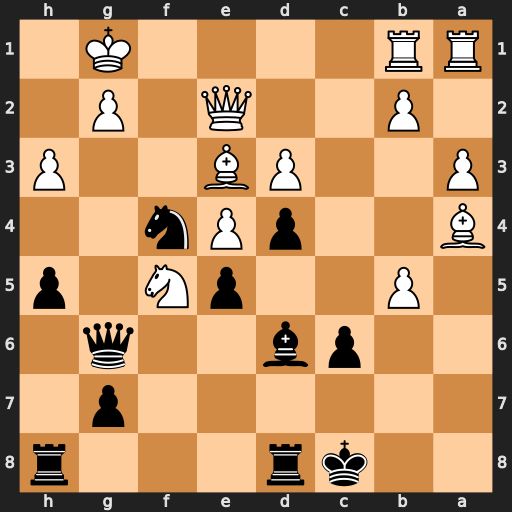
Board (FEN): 2kr3r/6p1/2pb2q1/1P2pN1p/B2pPn2/P2PB2P/1P2Q1P1/RR4K1
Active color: b
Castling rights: -
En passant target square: -
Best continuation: Nxe2+